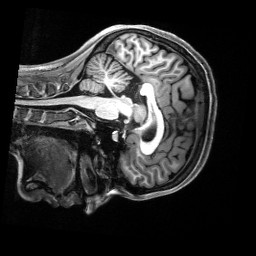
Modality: T1w
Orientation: sagittal
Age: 20
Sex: female
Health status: healthy
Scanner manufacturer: siemens
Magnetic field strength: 3 T
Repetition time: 2.5 s
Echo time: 0.00222 s